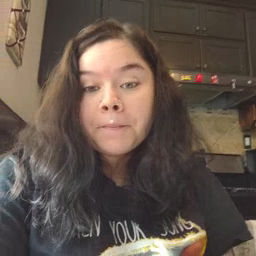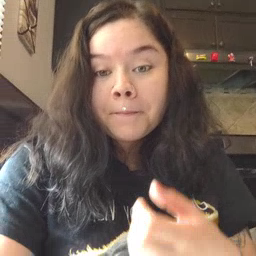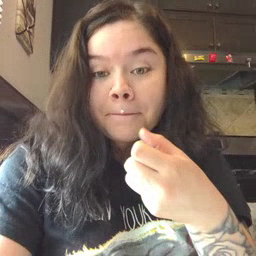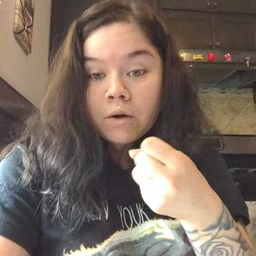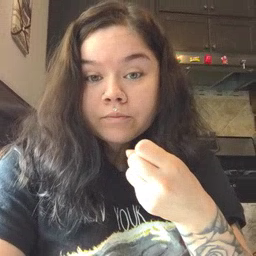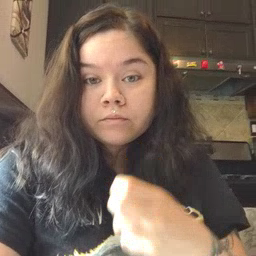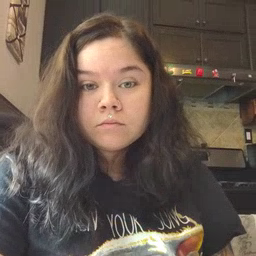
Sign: milk